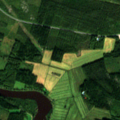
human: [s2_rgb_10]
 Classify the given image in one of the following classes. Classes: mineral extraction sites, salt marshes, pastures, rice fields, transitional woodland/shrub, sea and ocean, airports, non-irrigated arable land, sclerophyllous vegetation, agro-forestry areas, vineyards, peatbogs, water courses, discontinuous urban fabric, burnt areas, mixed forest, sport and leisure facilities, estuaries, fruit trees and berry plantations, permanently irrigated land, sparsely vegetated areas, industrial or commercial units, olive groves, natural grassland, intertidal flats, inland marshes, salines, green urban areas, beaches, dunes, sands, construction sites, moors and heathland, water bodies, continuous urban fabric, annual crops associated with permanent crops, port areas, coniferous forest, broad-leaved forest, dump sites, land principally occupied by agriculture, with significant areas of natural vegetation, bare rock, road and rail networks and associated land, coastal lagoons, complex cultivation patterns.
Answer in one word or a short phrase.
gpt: non-irrigated arable land, land principally occupied by agriculture, with significant areas of natural vegetation, coniferous forest, mixed forest, transitional woodland/shrub, water courses